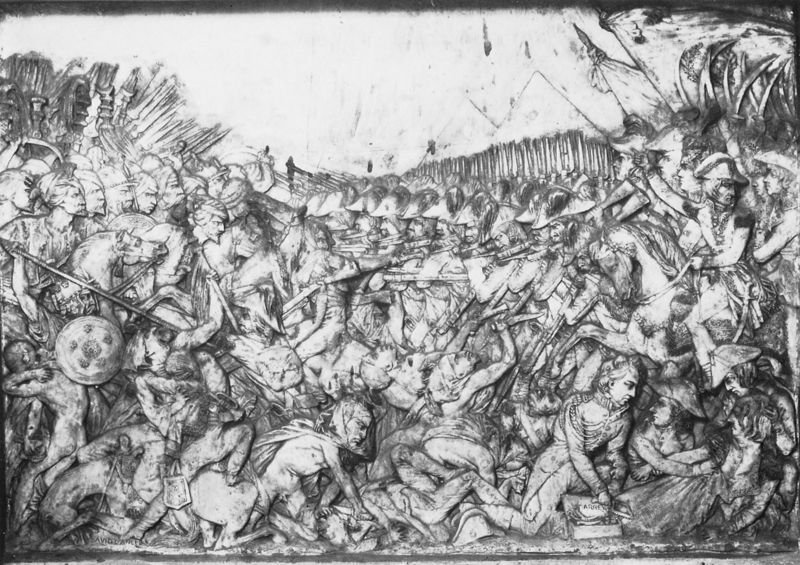
Titel: Les Pyramides
Künstler: David D’Angers
Institution: Angers, Musées d’Angers, Galerie David d’Angers
Schlagwörter: kampf, kopf, weiß, menschen, grau, hüte, männer, schwarz, böse, spitze, tod, boden, pferd, pferde, reiter, krieg, schlacht, lanze, soldaten, fallen, schild, schlachten, schwert, uniform, waffen, gemetzel, soldat, verletzte, getümmel, volk, helm, armee, kämpfen, rüstung, speer, gewehre, manschen, stürzen, vold